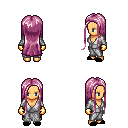
a pixel art fantasy rpg character, female body template, human, tanned skin, white robe, gold greaves, pink extra-long hairstyle, gold gloves, black slippers, four views (front, back, left, right), 2x2 character sprite sheet, small pixel art, hard edges, no anti-aliasing